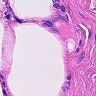
Metastatic tissue present: no